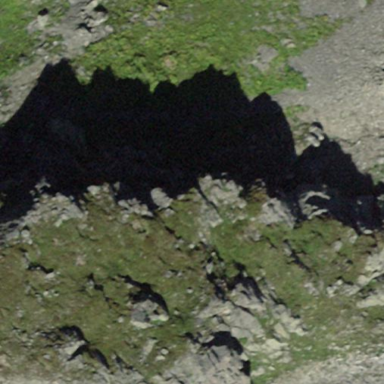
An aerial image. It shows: Landscape of bare rock.